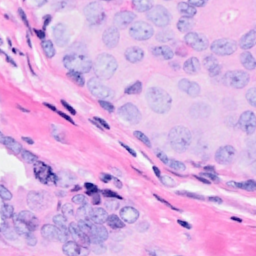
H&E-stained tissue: Breast